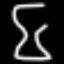
Label: hourglass